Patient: sex M, age 72
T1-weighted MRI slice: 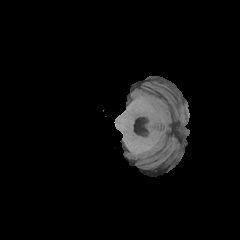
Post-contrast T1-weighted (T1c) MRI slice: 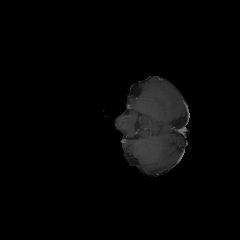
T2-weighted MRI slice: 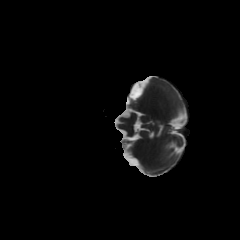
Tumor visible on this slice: no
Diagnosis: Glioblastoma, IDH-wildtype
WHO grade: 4